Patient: sex F, age 60
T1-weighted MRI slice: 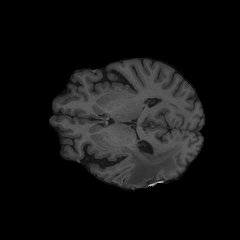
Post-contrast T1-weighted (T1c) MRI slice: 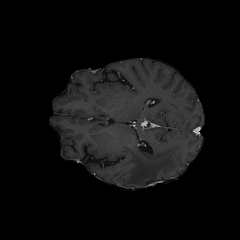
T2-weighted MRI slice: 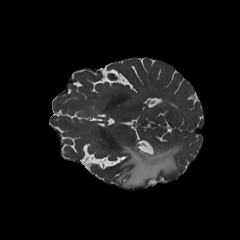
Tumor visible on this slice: yes
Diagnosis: Glioblastoma, IDH-wildtype
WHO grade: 4